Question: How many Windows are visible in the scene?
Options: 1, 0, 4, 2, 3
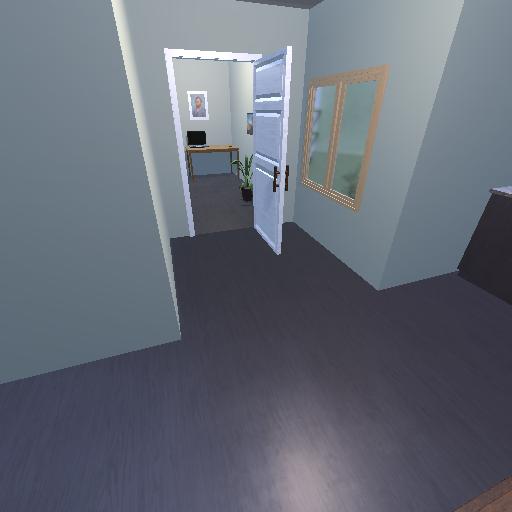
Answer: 1